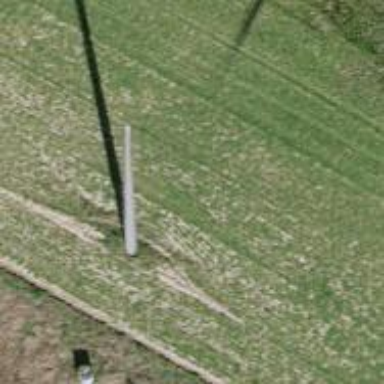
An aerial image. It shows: Man-made mast used for communication purposes.